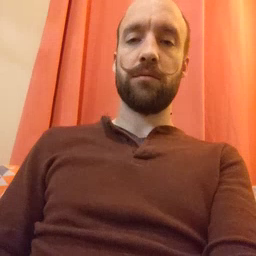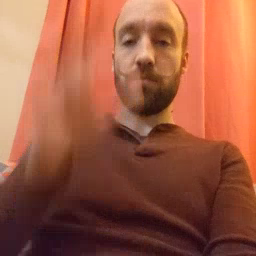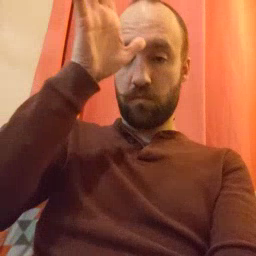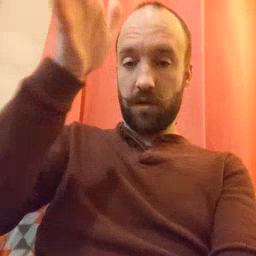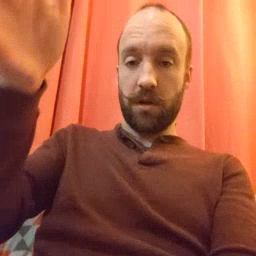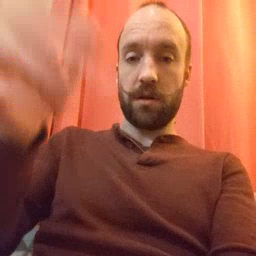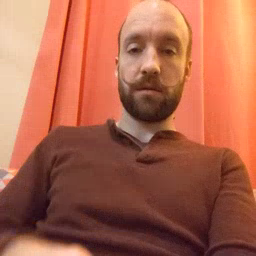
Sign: grandpa